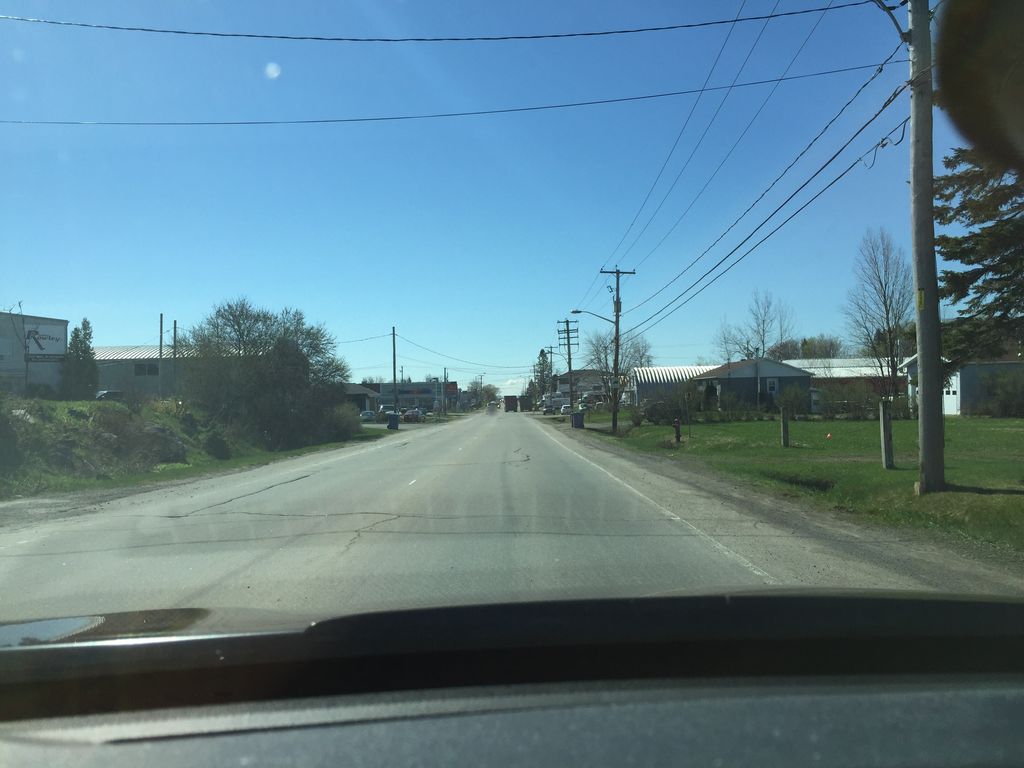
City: quebec_city